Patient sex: M
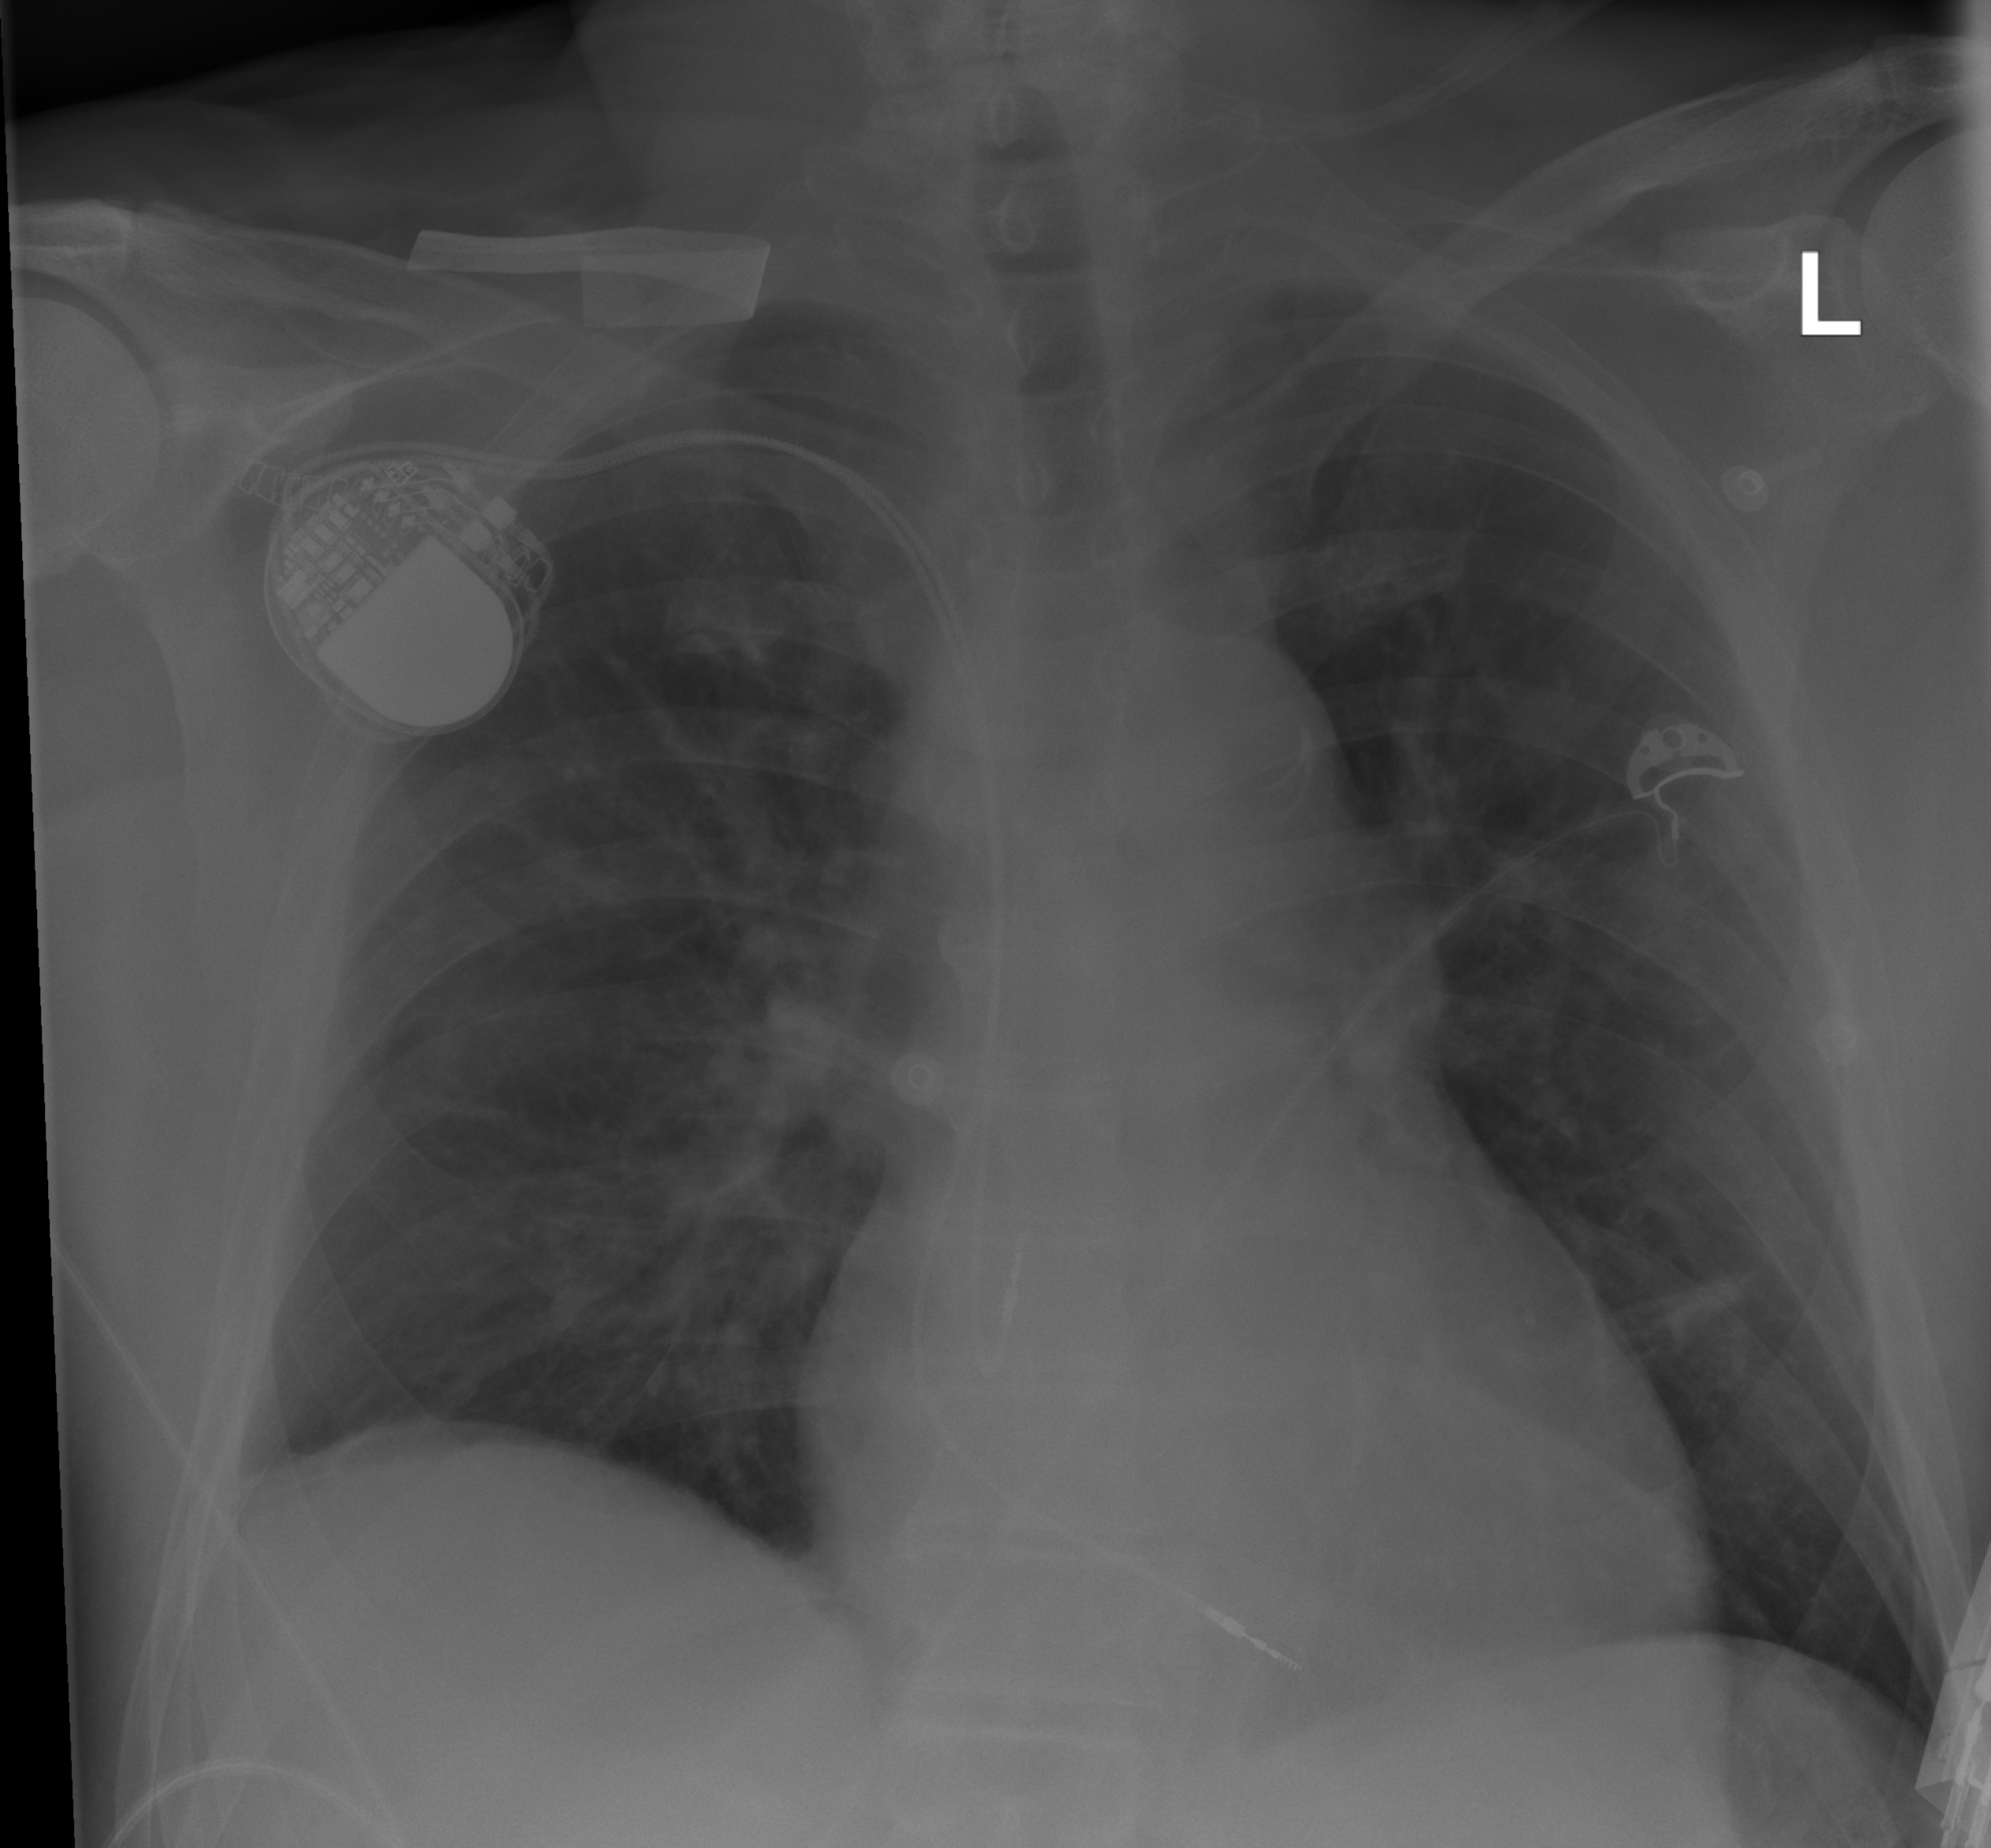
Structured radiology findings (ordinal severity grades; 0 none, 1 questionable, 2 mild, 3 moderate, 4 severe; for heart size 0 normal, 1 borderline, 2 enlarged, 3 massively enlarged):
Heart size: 1
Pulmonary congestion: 2
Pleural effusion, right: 0
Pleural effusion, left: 0
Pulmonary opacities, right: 0
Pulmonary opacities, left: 0
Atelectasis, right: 0
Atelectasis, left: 2